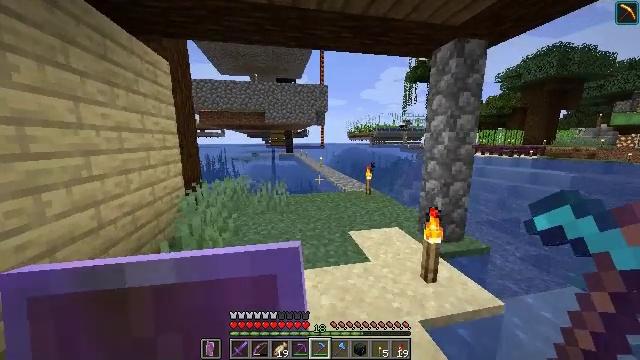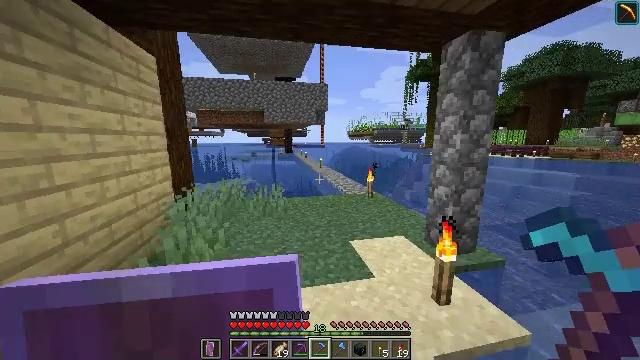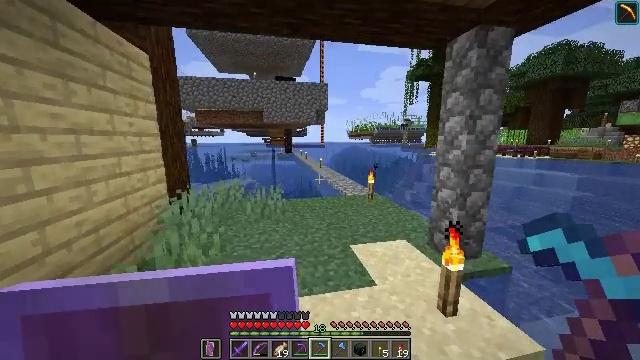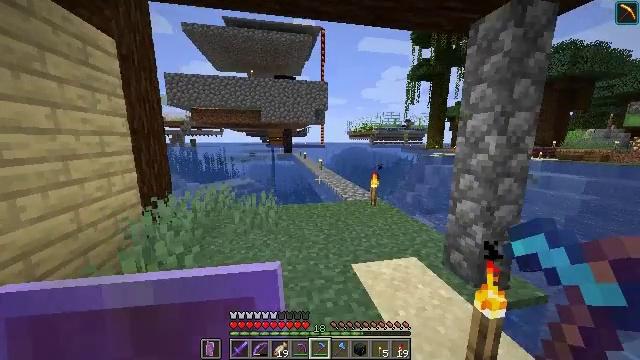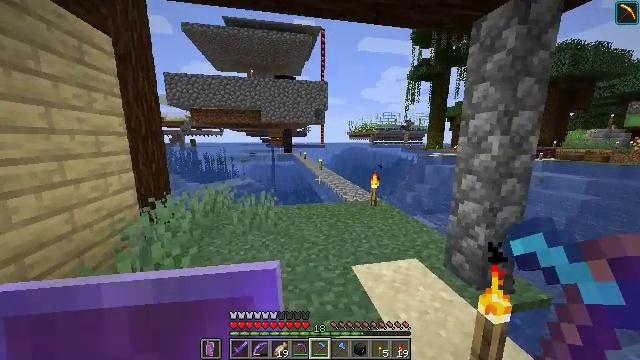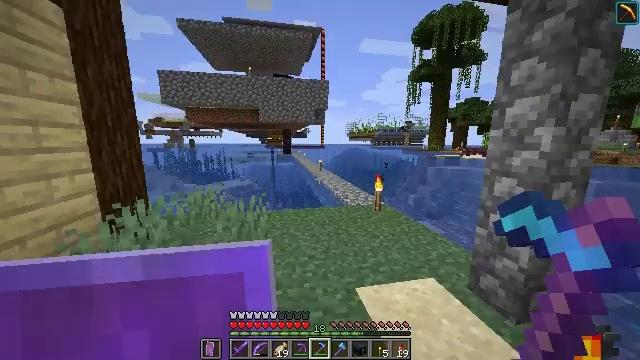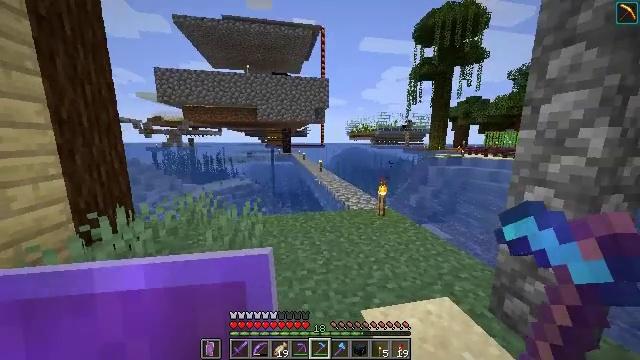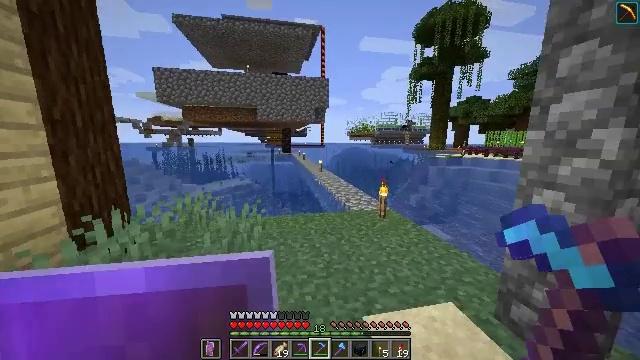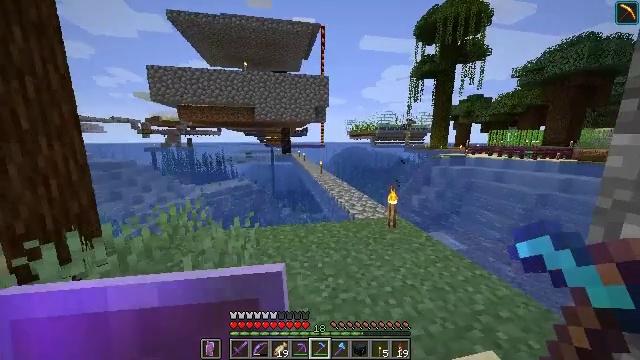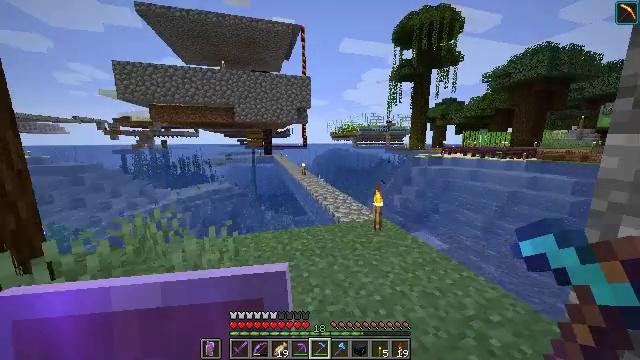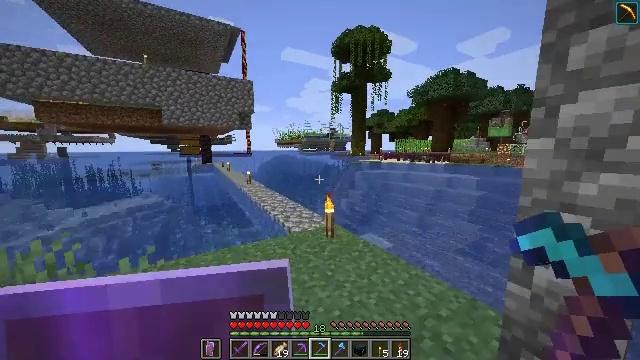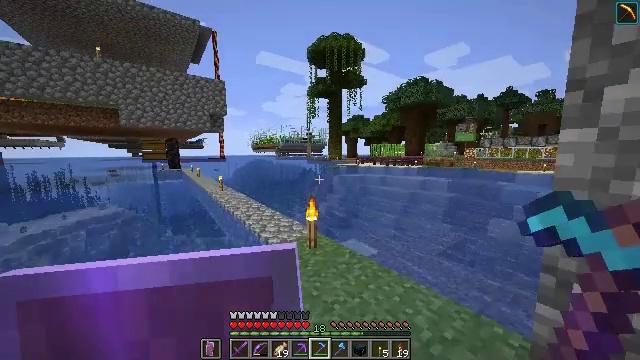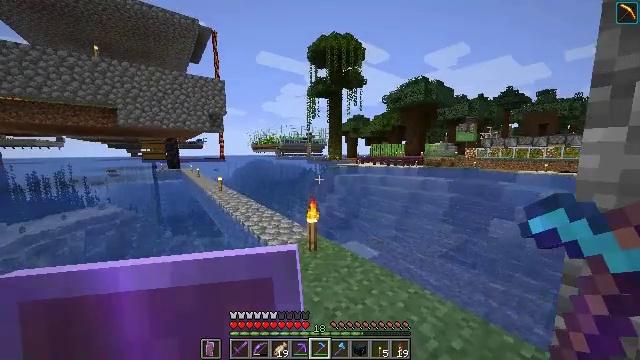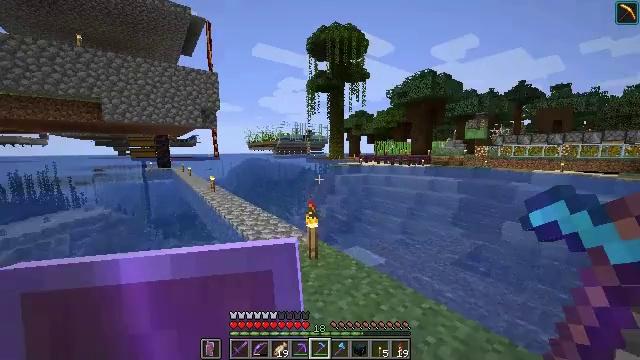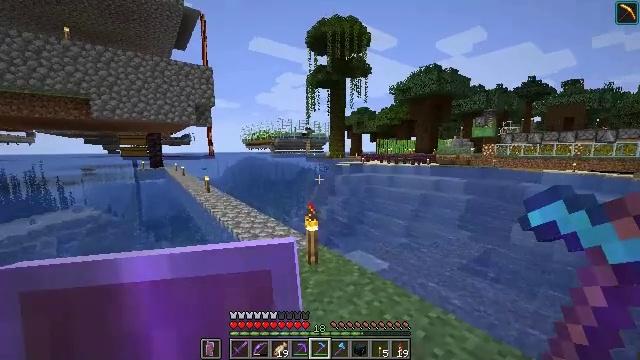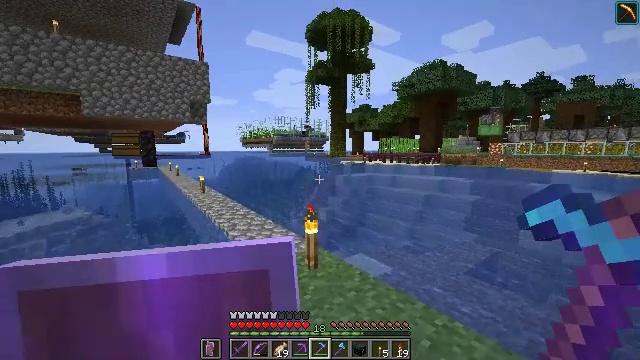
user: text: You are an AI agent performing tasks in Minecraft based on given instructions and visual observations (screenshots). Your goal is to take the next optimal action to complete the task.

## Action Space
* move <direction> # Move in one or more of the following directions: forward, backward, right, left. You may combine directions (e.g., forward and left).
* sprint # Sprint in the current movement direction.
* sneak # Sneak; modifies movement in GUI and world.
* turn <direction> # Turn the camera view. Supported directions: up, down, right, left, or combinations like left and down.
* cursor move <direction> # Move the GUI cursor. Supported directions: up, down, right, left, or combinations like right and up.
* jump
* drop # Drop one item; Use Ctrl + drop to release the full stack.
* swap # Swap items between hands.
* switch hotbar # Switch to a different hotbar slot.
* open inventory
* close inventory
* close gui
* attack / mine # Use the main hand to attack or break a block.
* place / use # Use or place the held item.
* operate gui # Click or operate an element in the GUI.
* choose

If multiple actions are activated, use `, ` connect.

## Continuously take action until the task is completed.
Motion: motion action
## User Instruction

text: Attack the jungle leaves to remove it.
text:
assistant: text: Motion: move forward, sprint
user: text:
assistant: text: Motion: move forward, sprint
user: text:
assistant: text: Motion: move forward, sprint
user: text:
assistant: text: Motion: move forward, sprint
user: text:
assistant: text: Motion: move forward, sprint
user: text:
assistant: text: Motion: move forward, sprint
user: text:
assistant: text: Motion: move forward, sprint
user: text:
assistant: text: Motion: move forward, sprint
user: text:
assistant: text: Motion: move forward, sprint, turn right
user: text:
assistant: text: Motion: move forward, turn right and up
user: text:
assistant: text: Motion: move forward, turn right
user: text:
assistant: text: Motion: no_op
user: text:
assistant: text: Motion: no_op
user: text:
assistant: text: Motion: no_op
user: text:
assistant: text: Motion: no_op
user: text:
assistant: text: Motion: no_op
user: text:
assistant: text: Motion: no_op
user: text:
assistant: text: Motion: no_op
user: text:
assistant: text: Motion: no_op
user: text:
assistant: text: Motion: no_op
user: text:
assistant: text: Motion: no_op
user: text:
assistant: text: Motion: no_op
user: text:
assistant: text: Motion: no_op
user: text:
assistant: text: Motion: no_op
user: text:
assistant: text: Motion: no_op
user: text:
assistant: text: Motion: no_op
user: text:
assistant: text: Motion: no_op
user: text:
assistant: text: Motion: no_op
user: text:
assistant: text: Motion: no_op
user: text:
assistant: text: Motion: no_op